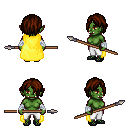
a pixel art fantasy rpg character, female body template, orc, green skin, yellow cape, white pants, brown bangs hairstyle, white cloth bandages, ghillies, spear, four views (front, back, left, right), 2x2 character sprite sheet, small pixel art, hard edges, no anti-aliasing